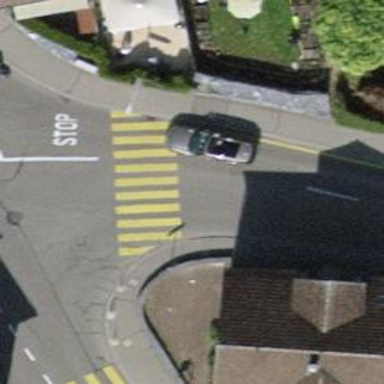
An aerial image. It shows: Uncontrolled crossing on the road.